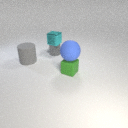
small green rubber cube in front of small gray rubber cylinder